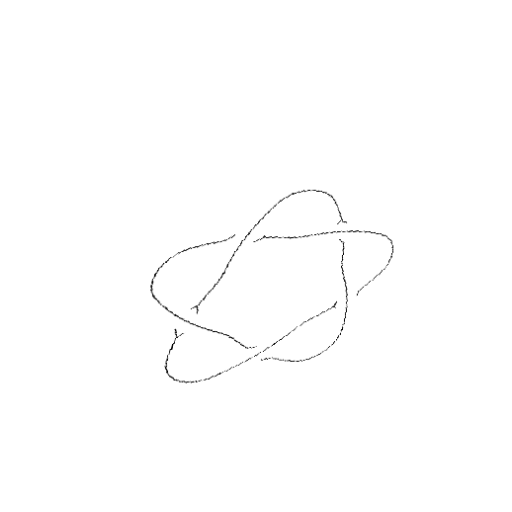
Crossing number: 5